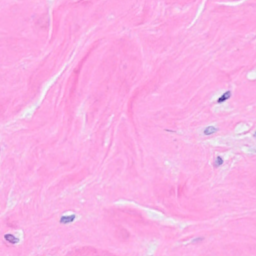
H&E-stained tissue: Breast